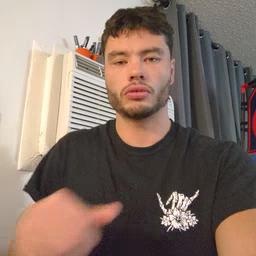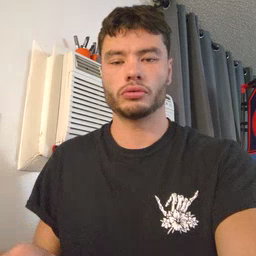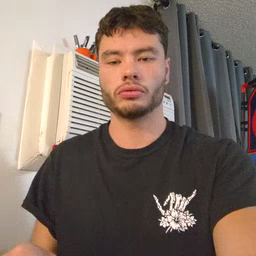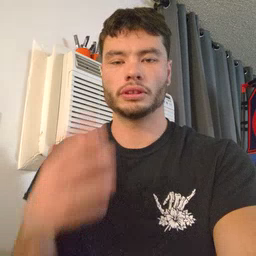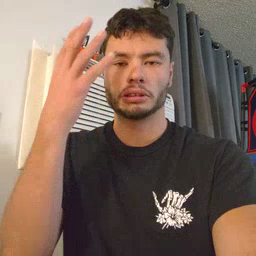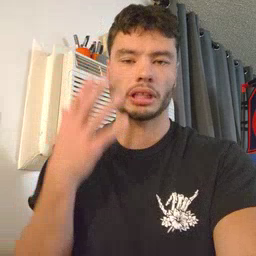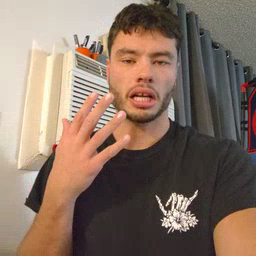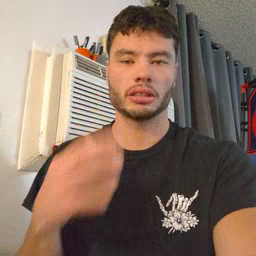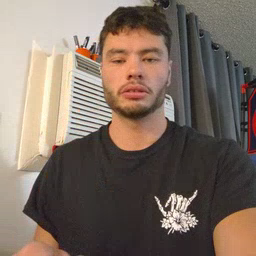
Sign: sad